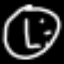
Label: clock